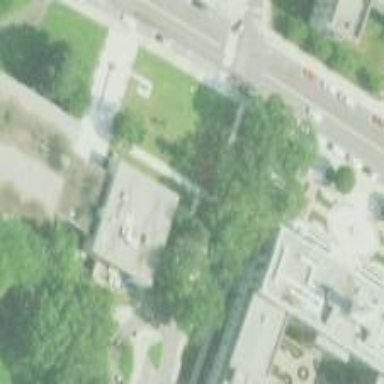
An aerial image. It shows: Civic building that serves as library.